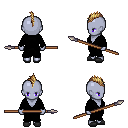
a pixel art fantasy rpg character, female body template, dark elf, purple skin, black robe, red pants, blonde mohawk hairstyle, gray slippers, spear, four views (front, back, left, right), 2x2 character sprite sheet, small pixel art, hard edges, no anti-aliasing